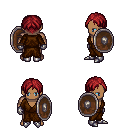
a pixel art fantasy rpg character, male body template, human, dark skin, brown robe, gold greaves, brunette parted hairstyle, metal gloves, metal boots, shield, four views (front, back, left, right), 2x2 character sprite sheet, small pixel art, hard edges, no anti-aliasing